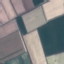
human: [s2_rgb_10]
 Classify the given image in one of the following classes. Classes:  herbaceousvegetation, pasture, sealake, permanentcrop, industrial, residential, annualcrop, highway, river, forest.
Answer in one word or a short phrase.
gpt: AnnualCrop